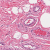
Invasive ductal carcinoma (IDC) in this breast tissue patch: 0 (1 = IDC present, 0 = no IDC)